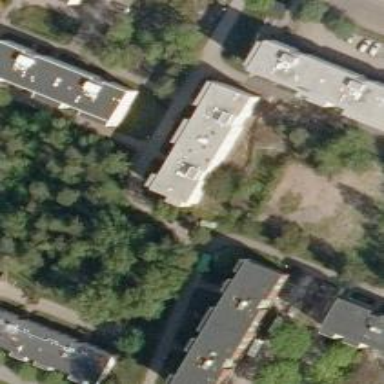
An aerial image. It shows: Kindergarten.